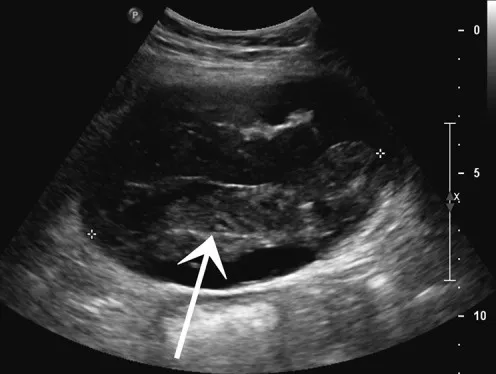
Ultrasound showing subcapsular hematoma causing direct compression of renal parenchyma (arrow).
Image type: radiology (ultrasound)